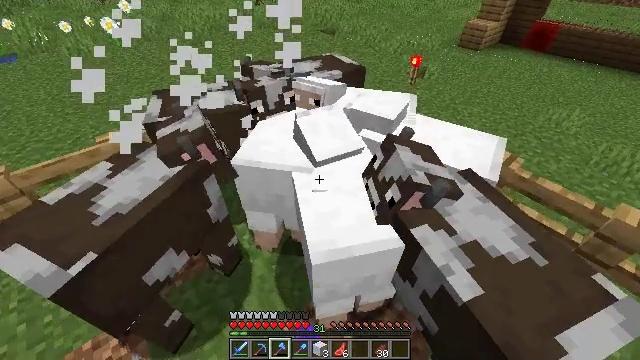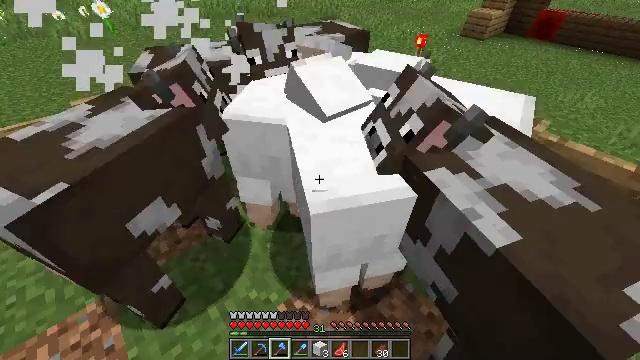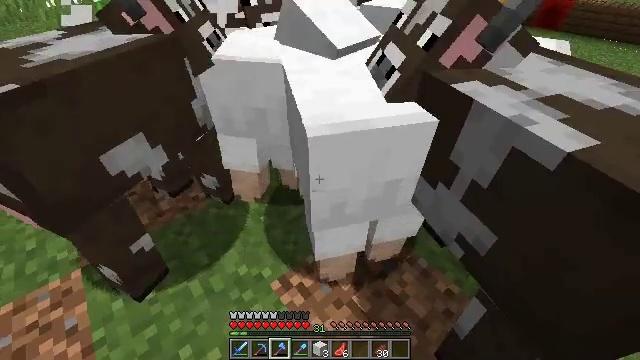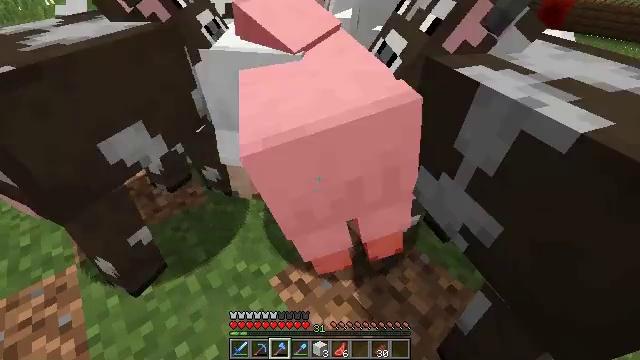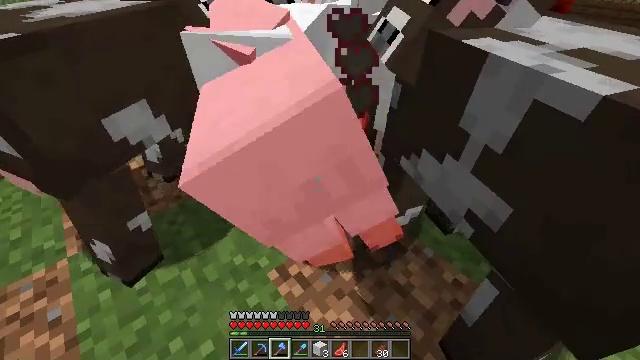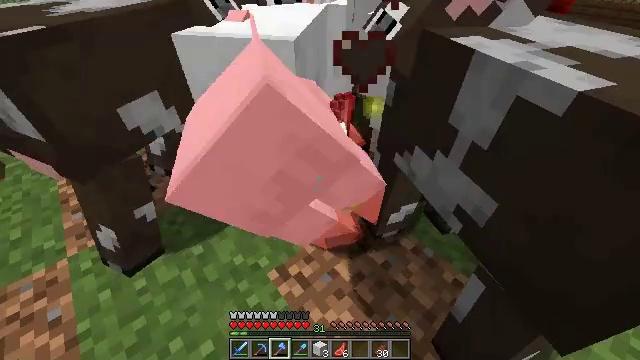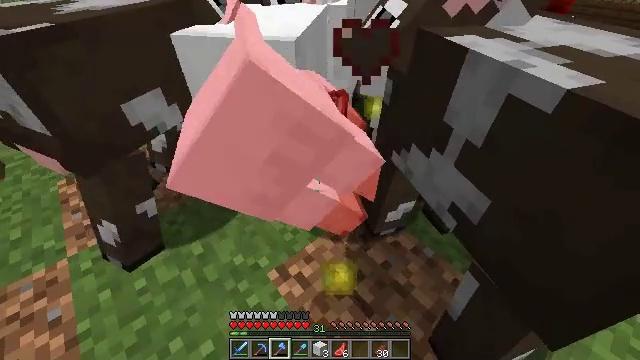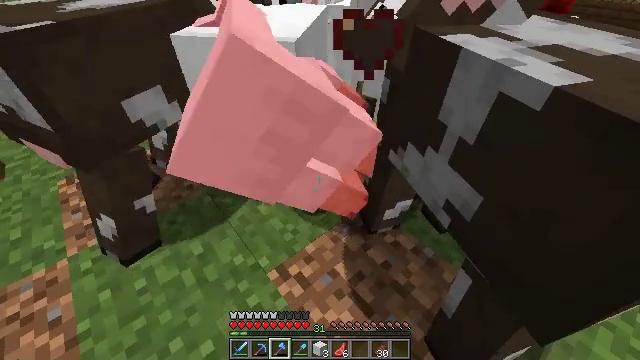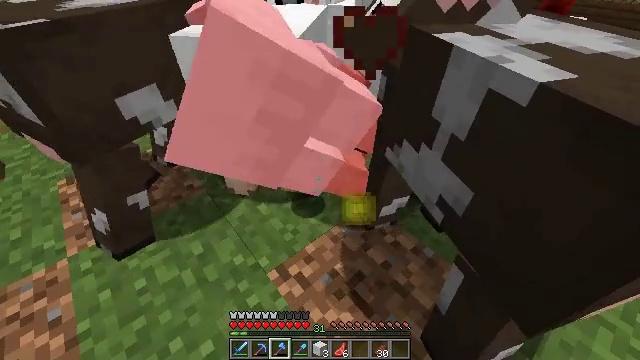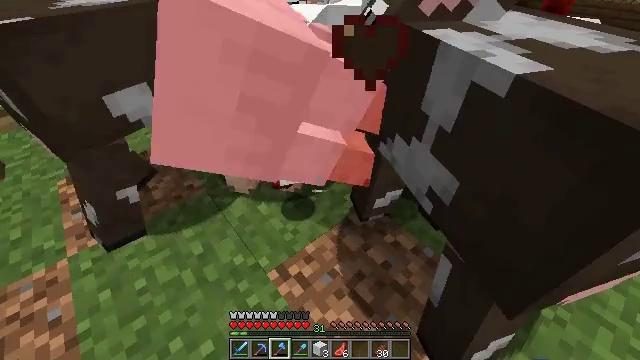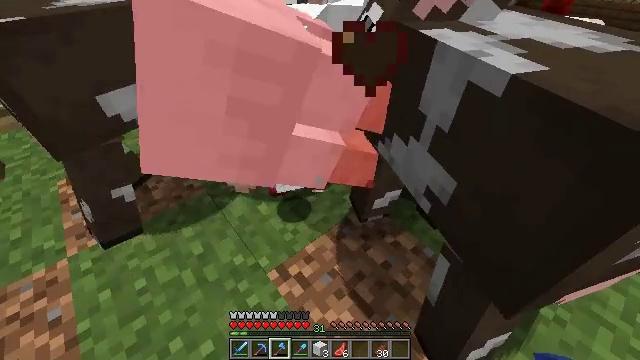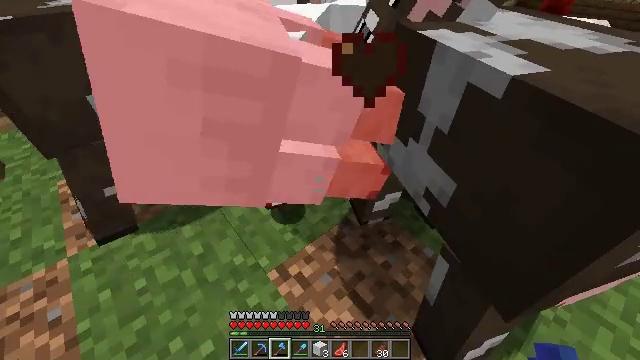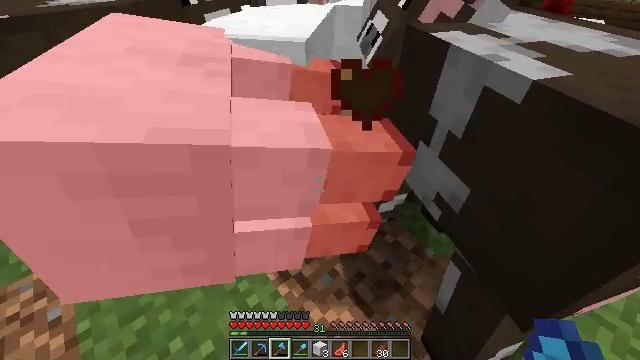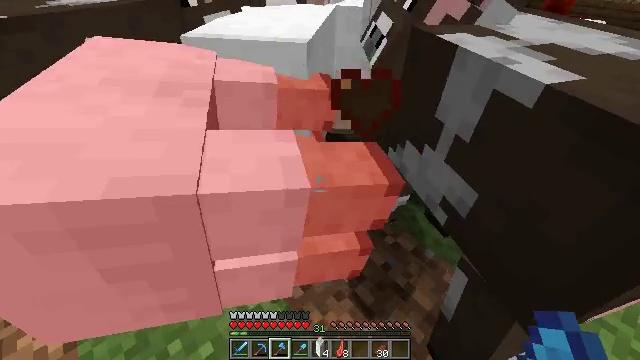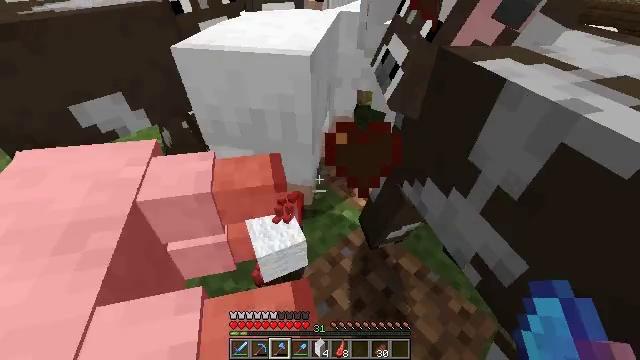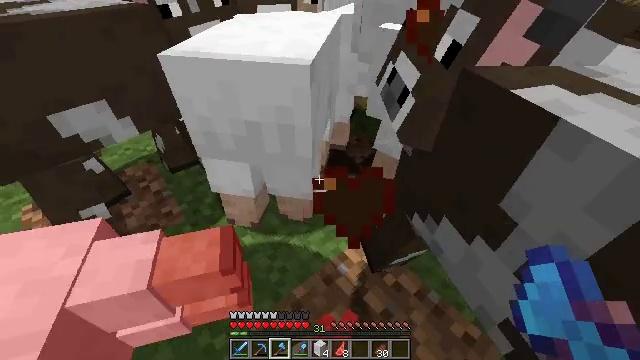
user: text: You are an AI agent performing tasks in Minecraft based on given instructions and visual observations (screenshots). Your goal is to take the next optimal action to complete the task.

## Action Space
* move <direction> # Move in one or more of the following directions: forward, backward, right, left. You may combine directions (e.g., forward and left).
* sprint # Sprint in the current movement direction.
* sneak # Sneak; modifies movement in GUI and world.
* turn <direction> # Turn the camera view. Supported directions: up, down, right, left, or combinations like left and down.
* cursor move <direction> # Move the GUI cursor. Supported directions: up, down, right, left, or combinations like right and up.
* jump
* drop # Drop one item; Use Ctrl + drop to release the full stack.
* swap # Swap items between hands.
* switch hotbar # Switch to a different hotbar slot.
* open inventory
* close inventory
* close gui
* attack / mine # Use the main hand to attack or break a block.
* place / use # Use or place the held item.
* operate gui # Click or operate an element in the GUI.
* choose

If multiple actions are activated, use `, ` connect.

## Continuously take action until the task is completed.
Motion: motion action
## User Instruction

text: Hunt animals.
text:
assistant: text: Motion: no_op
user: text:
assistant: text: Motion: no_op
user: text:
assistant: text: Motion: no_op
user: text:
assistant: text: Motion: no_op
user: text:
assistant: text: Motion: no_op
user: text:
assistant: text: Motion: no_op
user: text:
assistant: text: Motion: no_op
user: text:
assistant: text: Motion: no_op
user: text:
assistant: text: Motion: no_op
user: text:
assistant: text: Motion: no_op
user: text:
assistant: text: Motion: no_op
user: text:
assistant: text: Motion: no_op
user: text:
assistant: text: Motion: move forward
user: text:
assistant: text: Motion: move forward
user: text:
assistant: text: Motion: move forward
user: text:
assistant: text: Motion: move forward
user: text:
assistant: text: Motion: no_op
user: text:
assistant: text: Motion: no_op
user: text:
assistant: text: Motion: no_op
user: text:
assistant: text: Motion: no_op
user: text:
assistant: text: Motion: no_op
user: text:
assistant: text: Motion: no_op
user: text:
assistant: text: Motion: jump
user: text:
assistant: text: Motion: jump
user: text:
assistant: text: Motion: turn left and down, jump
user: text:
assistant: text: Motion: turn down, jump
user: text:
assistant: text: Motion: turn down, jump
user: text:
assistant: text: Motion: turn right and down
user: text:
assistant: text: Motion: turn right
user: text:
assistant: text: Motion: turn right and down